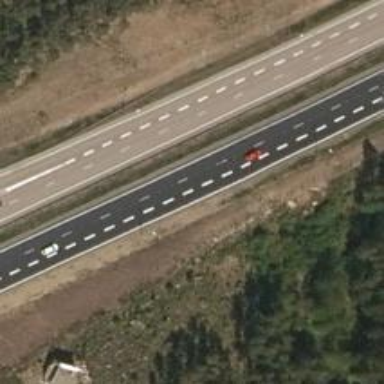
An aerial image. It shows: Motorway junction.